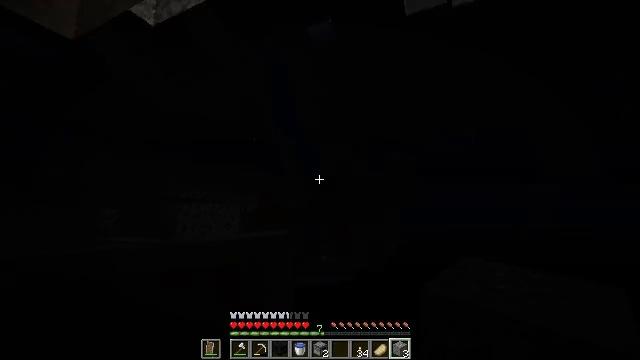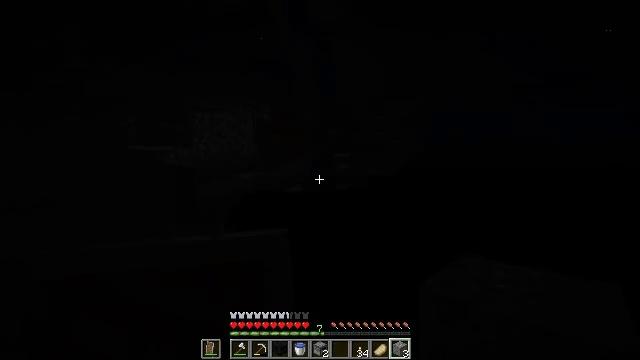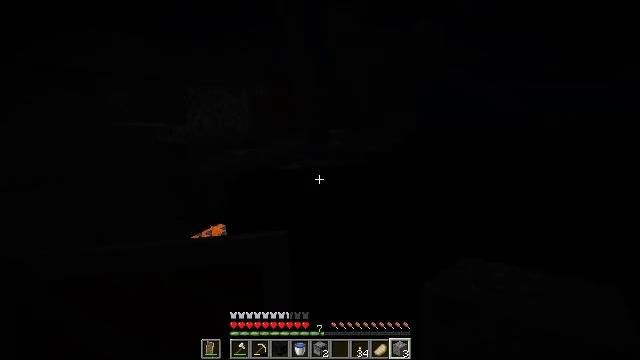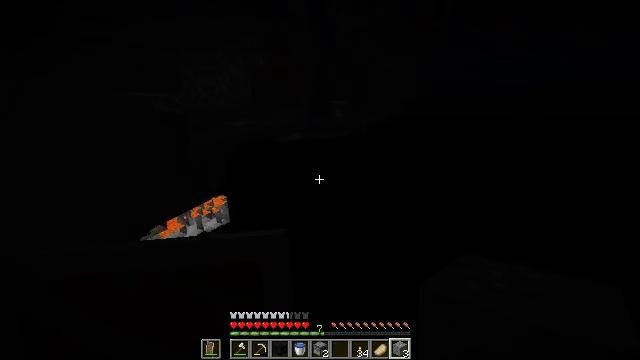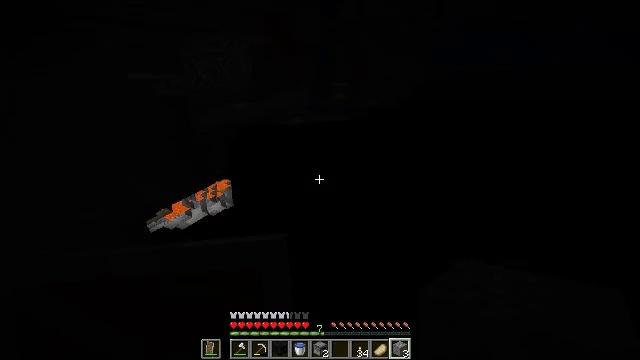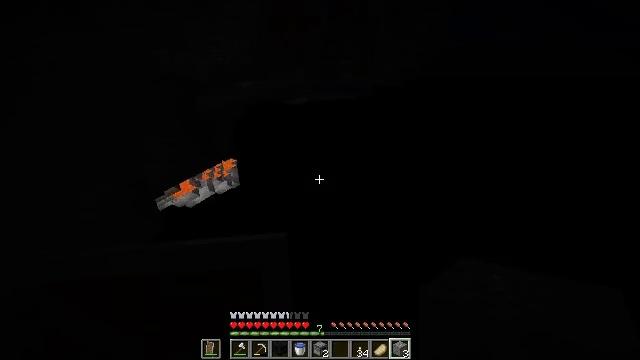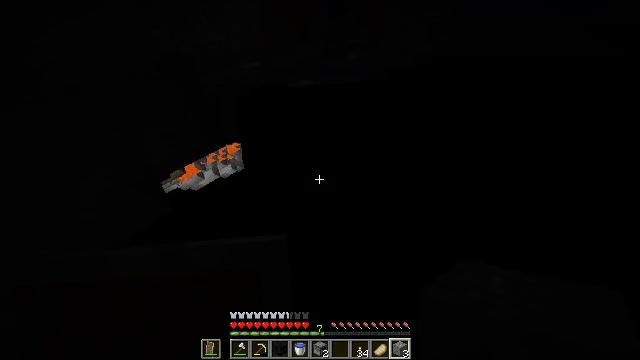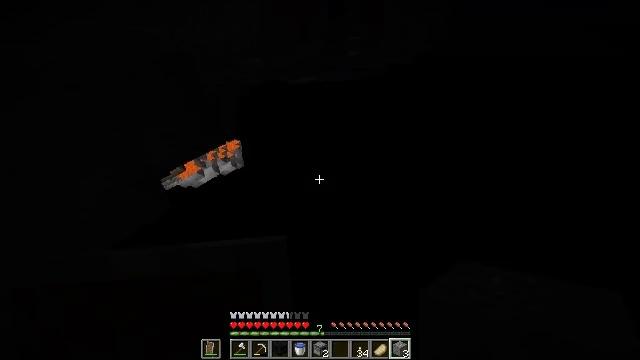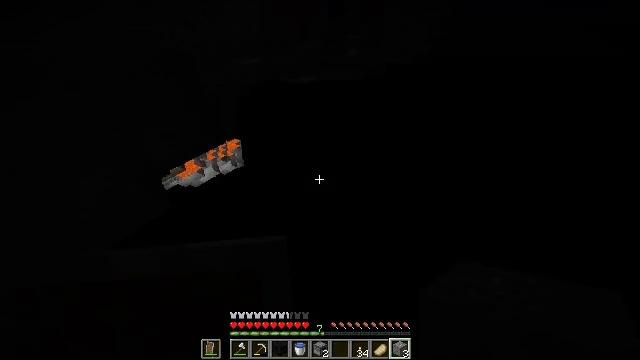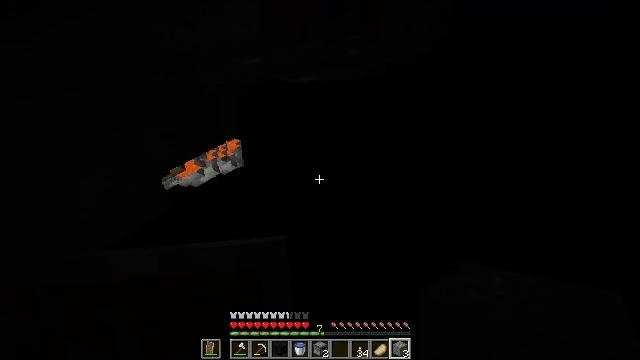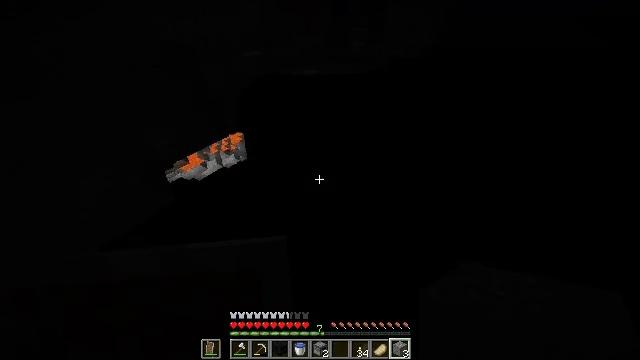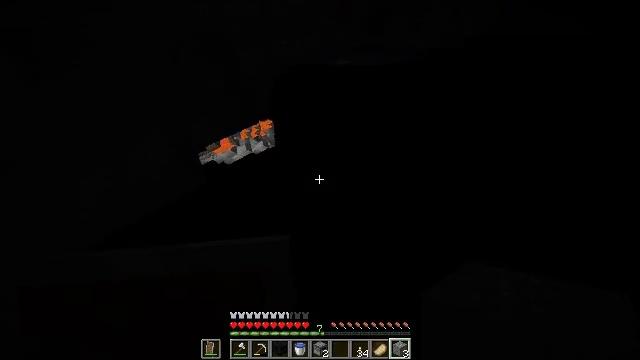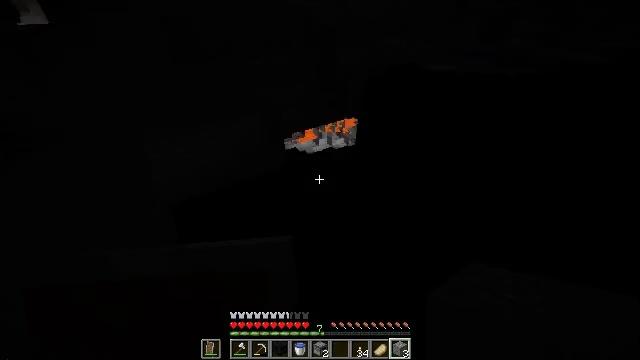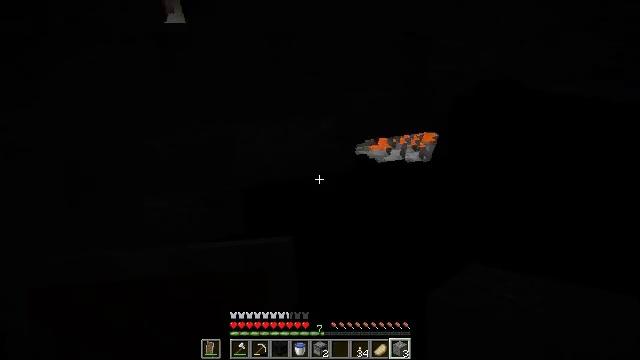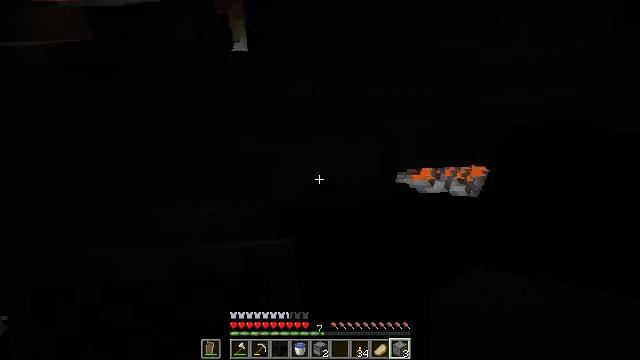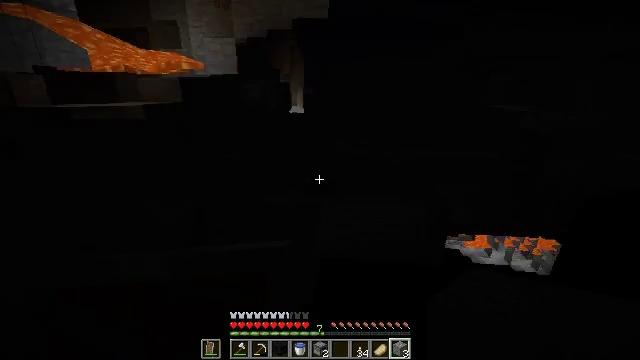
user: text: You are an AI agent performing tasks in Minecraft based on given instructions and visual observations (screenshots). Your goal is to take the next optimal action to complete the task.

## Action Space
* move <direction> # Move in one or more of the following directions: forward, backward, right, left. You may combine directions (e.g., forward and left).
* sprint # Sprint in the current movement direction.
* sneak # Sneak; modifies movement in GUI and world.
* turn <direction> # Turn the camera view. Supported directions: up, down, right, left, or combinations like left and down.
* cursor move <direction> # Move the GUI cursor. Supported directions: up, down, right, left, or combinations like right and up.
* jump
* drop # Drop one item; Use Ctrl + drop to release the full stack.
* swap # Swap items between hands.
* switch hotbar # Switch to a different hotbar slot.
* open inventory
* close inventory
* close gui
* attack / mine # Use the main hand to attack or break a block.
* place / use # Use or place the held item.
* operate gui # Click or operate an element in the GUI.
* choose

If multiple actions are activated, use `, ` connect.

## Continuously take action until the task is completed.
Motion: motion action
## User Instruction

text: Collect the composter for reuse.
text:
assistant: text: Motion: turn left and down
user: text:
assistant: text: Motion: turn down
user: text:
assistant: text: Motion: turn down
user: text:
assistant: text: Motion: turn down
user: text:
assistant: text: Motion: turn left and down
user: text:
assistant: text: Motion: turn left and down
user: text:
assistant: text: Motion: no_op
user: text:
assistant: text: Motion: no_op
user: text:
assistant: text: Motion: no_op
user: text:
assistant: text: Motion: turn down
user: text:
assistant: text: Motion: turn left and down
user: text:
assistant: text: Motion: turn left
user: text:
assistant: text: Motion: turn left and up
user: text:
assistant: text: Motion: turn left and up
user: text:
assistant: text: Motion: turn left and up
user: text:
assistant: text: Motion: turn left and up
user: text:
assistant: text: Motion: turn left and up
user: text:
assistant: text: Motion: turn up
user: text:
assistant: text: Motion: no_op
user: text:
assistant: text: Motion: no_op
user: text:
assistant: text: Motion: no_op
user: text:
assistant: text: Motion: no_op
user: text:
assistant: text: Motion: no_op
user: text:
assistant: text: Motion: no_op
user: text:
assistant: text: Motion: switch to hotbar 2
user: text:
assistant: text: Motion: turn left, switch to hotbar 2
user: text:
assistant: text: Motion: switch to hotbar 2
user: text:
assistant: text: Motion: attack / mine
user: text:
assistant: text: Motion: attack / mine
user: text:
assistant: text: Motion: attack / mine